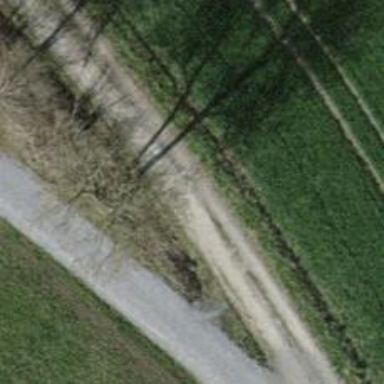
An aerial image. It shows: Track with pebblestone surface. The track type is grade2.